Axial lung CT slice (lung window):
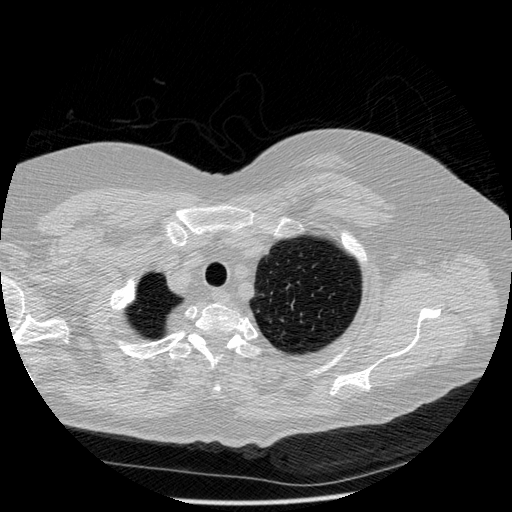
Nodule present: no